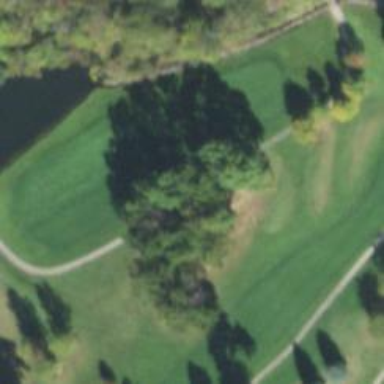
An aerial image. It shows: View of golf hole.